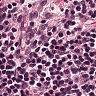
Metastatic tissue present: no